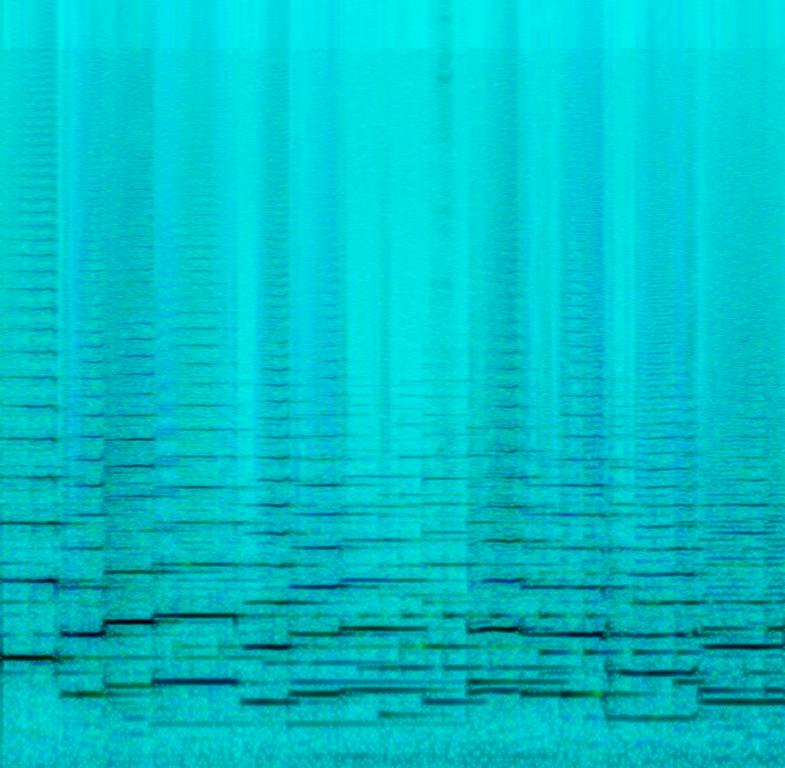
This is a German Romantic era music piece. It is being performed live, however the quality of the recording is poor with frequently occurring peak noise. The french horn is playing the main melody while the background consists of a steady grand piano tune. The piece has a heart-touching feel to it.